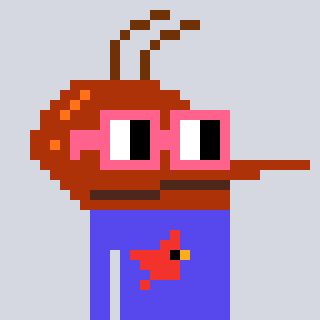
a pixel art character with square pink glasses, a mosquito-shaped head and a computerblue-colored body on a cool background